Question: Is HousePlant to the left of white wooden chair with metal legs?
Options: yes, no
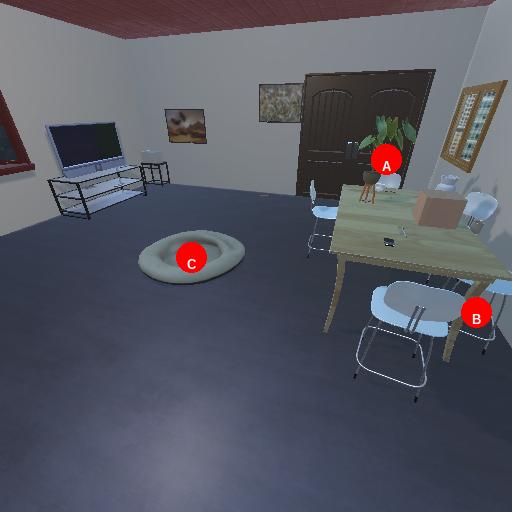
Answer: yes